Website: macys
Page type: receipt
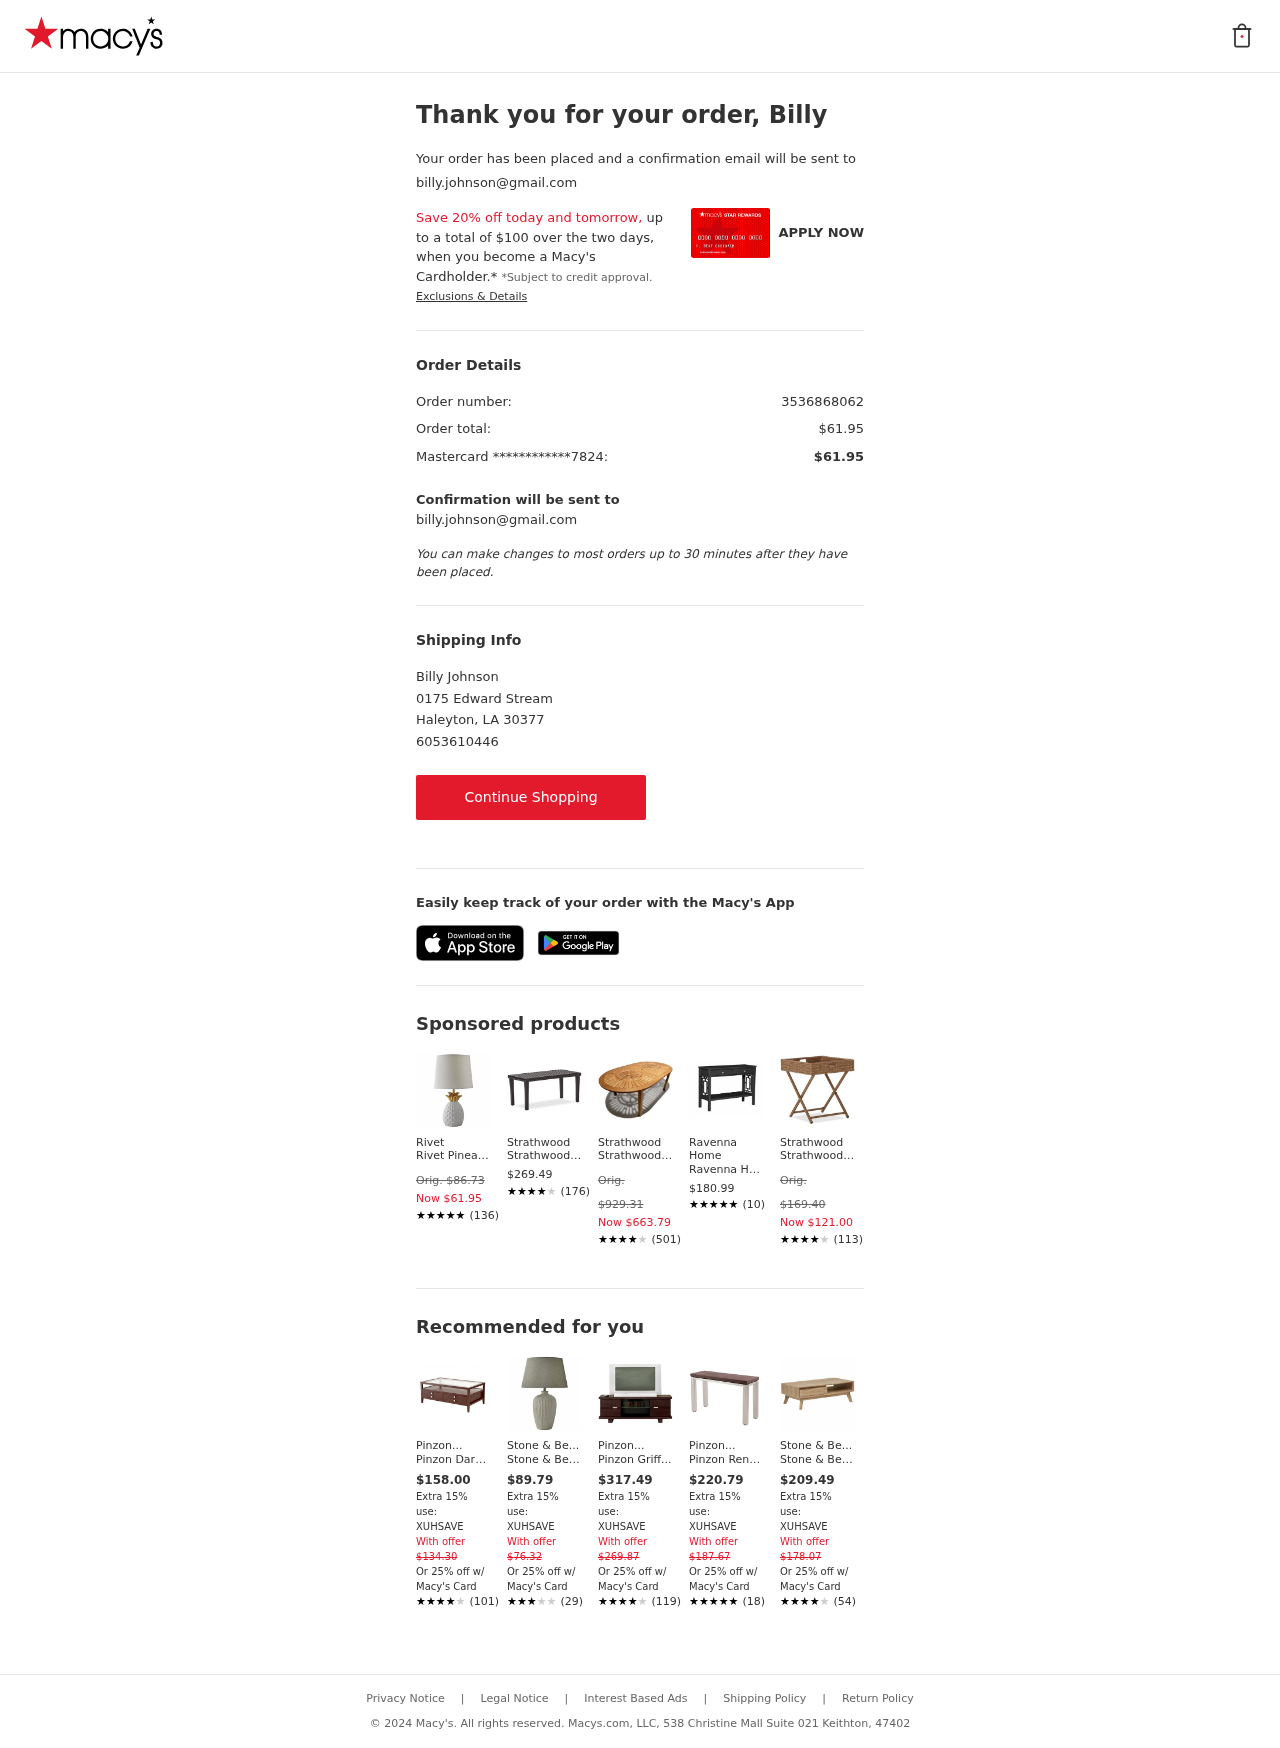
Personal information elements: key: PII_CARD_LAST4
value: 7824
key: PII_CARD_TYPE
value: Mastercard
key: PII_EMAIL
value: billy.johnson@gmail.com
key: PII_FIRSTNAME
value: Billy
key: PII_FULLNAME
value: Billy Johnson
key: PII_PHONE
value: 6053610446
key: PII_PROMO_CODE
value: XUHSAVE
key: PII_STREET
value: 0175 Edward Stream
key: PII_EMAIL2
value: billy.johnson@gmail.com
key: PII_CITY_STATE_ZIP
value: Haleyton, LA 30377
Product elements: key: PRODUCT10_BRAND
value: Stone & Beam
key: PRODUCT10_NAME
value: Stone & Beam Rylee Modern Coffee Table 19.69"H, Mixed Gray
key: PRODUCT10_NUM_RATINGS
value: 54
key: PRODUCT10_PRICE
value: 209.49
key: PRODUCT10_RATING
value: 3.7
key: PRODUCT1_BRAND
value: Rivet
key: PRODUCT1_NAME
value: Rivet Pineapple Ceramic Table Lamp, Modern, 18" H, White and Gold
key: PRODUCT1_NUM_RATINGS
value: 136
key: PRODUCT1_PRICE
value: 61.95
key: PRODUCT1_RATING
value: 4.5
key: PRODUCT2_BRAND
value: Strathwood
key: PRODUCT2_NAME
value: Strathwood Whidbey Cast-Aluminum Coffee Table
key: PRODUCT2_NUM_RATINGS
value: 176
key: PRODUCT2_PRICE
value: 269.49
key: PRODUCT2_RATING
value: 3.6
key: PRODUCT3_BRAND
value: Strathwood
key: PRODUCT3_NAME
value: Strathwood Whidbey Teak Dining Table with Double Lazy Susan
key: PRODUCT3_NUM_RATINGS
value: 501
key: PRODUCT3_PRICE
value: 663.79
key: PRODUCT3_RATING
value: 4.2
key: PRODUCT4_BRAND
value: Ravenna Home
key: PRODUCT4_NAME
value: Ravenna Home Classic Console End Table with Side Cutouts, 42"W, Black Wood
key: PRODUCT4_NUM_RATINGS
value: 10
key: PRODUCT4_PRICE
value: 180.99
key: PRODUCT4_RATING
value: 4.5
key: PRODUCT5_BRAND
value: Strathwood
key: PRODUCT5_NAME
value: Strathwood Griffen All-Weather Garden Furniture - Wicker / Poly Rattan Folding Tray Table, Natural
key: PRODUCT5_NUM_RATINGS
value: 113
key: PRODUCT5_PRICE
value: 121
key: PRODUCT5_RATING
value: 4.4
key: PRODUCT6_BRAND
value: Pinzon
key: PRODUCT6_NAME
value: Pinzon Dark Wedge Coffee Table
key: PRODUCT6_NUM_RATINGS
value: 101
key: PRODUCT6_PRICE
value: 158
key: PRODUCT6_RATING
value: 4.3
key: PRODUCT7_BRAND
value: Stone & Beam
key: PRODUCT7_NAME
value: Stone & Beam Knit Pattern Ceramic Living Room Table Desk Lamp With LED Light Bulb - 18 x 24 Inches,
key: PRODUCT7_NUM_RATINGS
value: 29
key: PRODUCT7_PRICE
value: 89.79
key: PRODUCT7_RATING
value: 3.3
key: PRODUCT8_BRAND
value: Pinzon
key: PRODUCT8_NAME
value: Pinzon Griffen Hardwood Plasma TV Stand
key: PRODUCT8_NUM_RATINGS
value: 119
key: PRODUCT8_PRICE
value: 317.49
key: PRODUCT8_RATING
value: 4.1
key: PRODUCT9_BRAND
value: Pinzon
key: PRODUCT9_NAME
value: Pinzon Renwick Console Table
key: PRODUCT9_NUM_RATINGS
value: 18
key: PRODUCT9_PRICE
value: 220.79
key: PRODUCT9_RATING
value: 4.8
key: PRODUCT1_ORIGINAL_PRICE
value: Orig. $86.73
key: PRODUCT3_ORIGINAL_PRICE
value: Orig. $929.31
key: PRODUCT5_ORIGINAL_PRICE
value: Orig. $169.40
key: PRODUCT6_OFFER_PRICE
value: $134.30
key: PRODUCT7_OFFER_PRICE
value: $76.32
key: PRODUCT8_OFFER_PRICE
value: $269.87
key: PRODUCT9_OFFER_PRICE
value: $187.67
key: PRODUCT10_OFFER_PRICE
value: $178.07
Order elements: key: ORDER_ID
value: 3536868062
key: ORDER_TOTAL
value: $61.95